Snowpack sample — Loveland Pass, Silver Plume, Colorado, USA (1/12/25, 11:40 AM MST)
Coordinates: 39.66, -105.88
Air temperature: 7 °F
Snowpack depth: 140 cm
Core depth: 10 cm
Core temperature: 41 °F
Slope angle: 11°, slope face: 30°
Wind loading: high
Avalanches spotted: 2
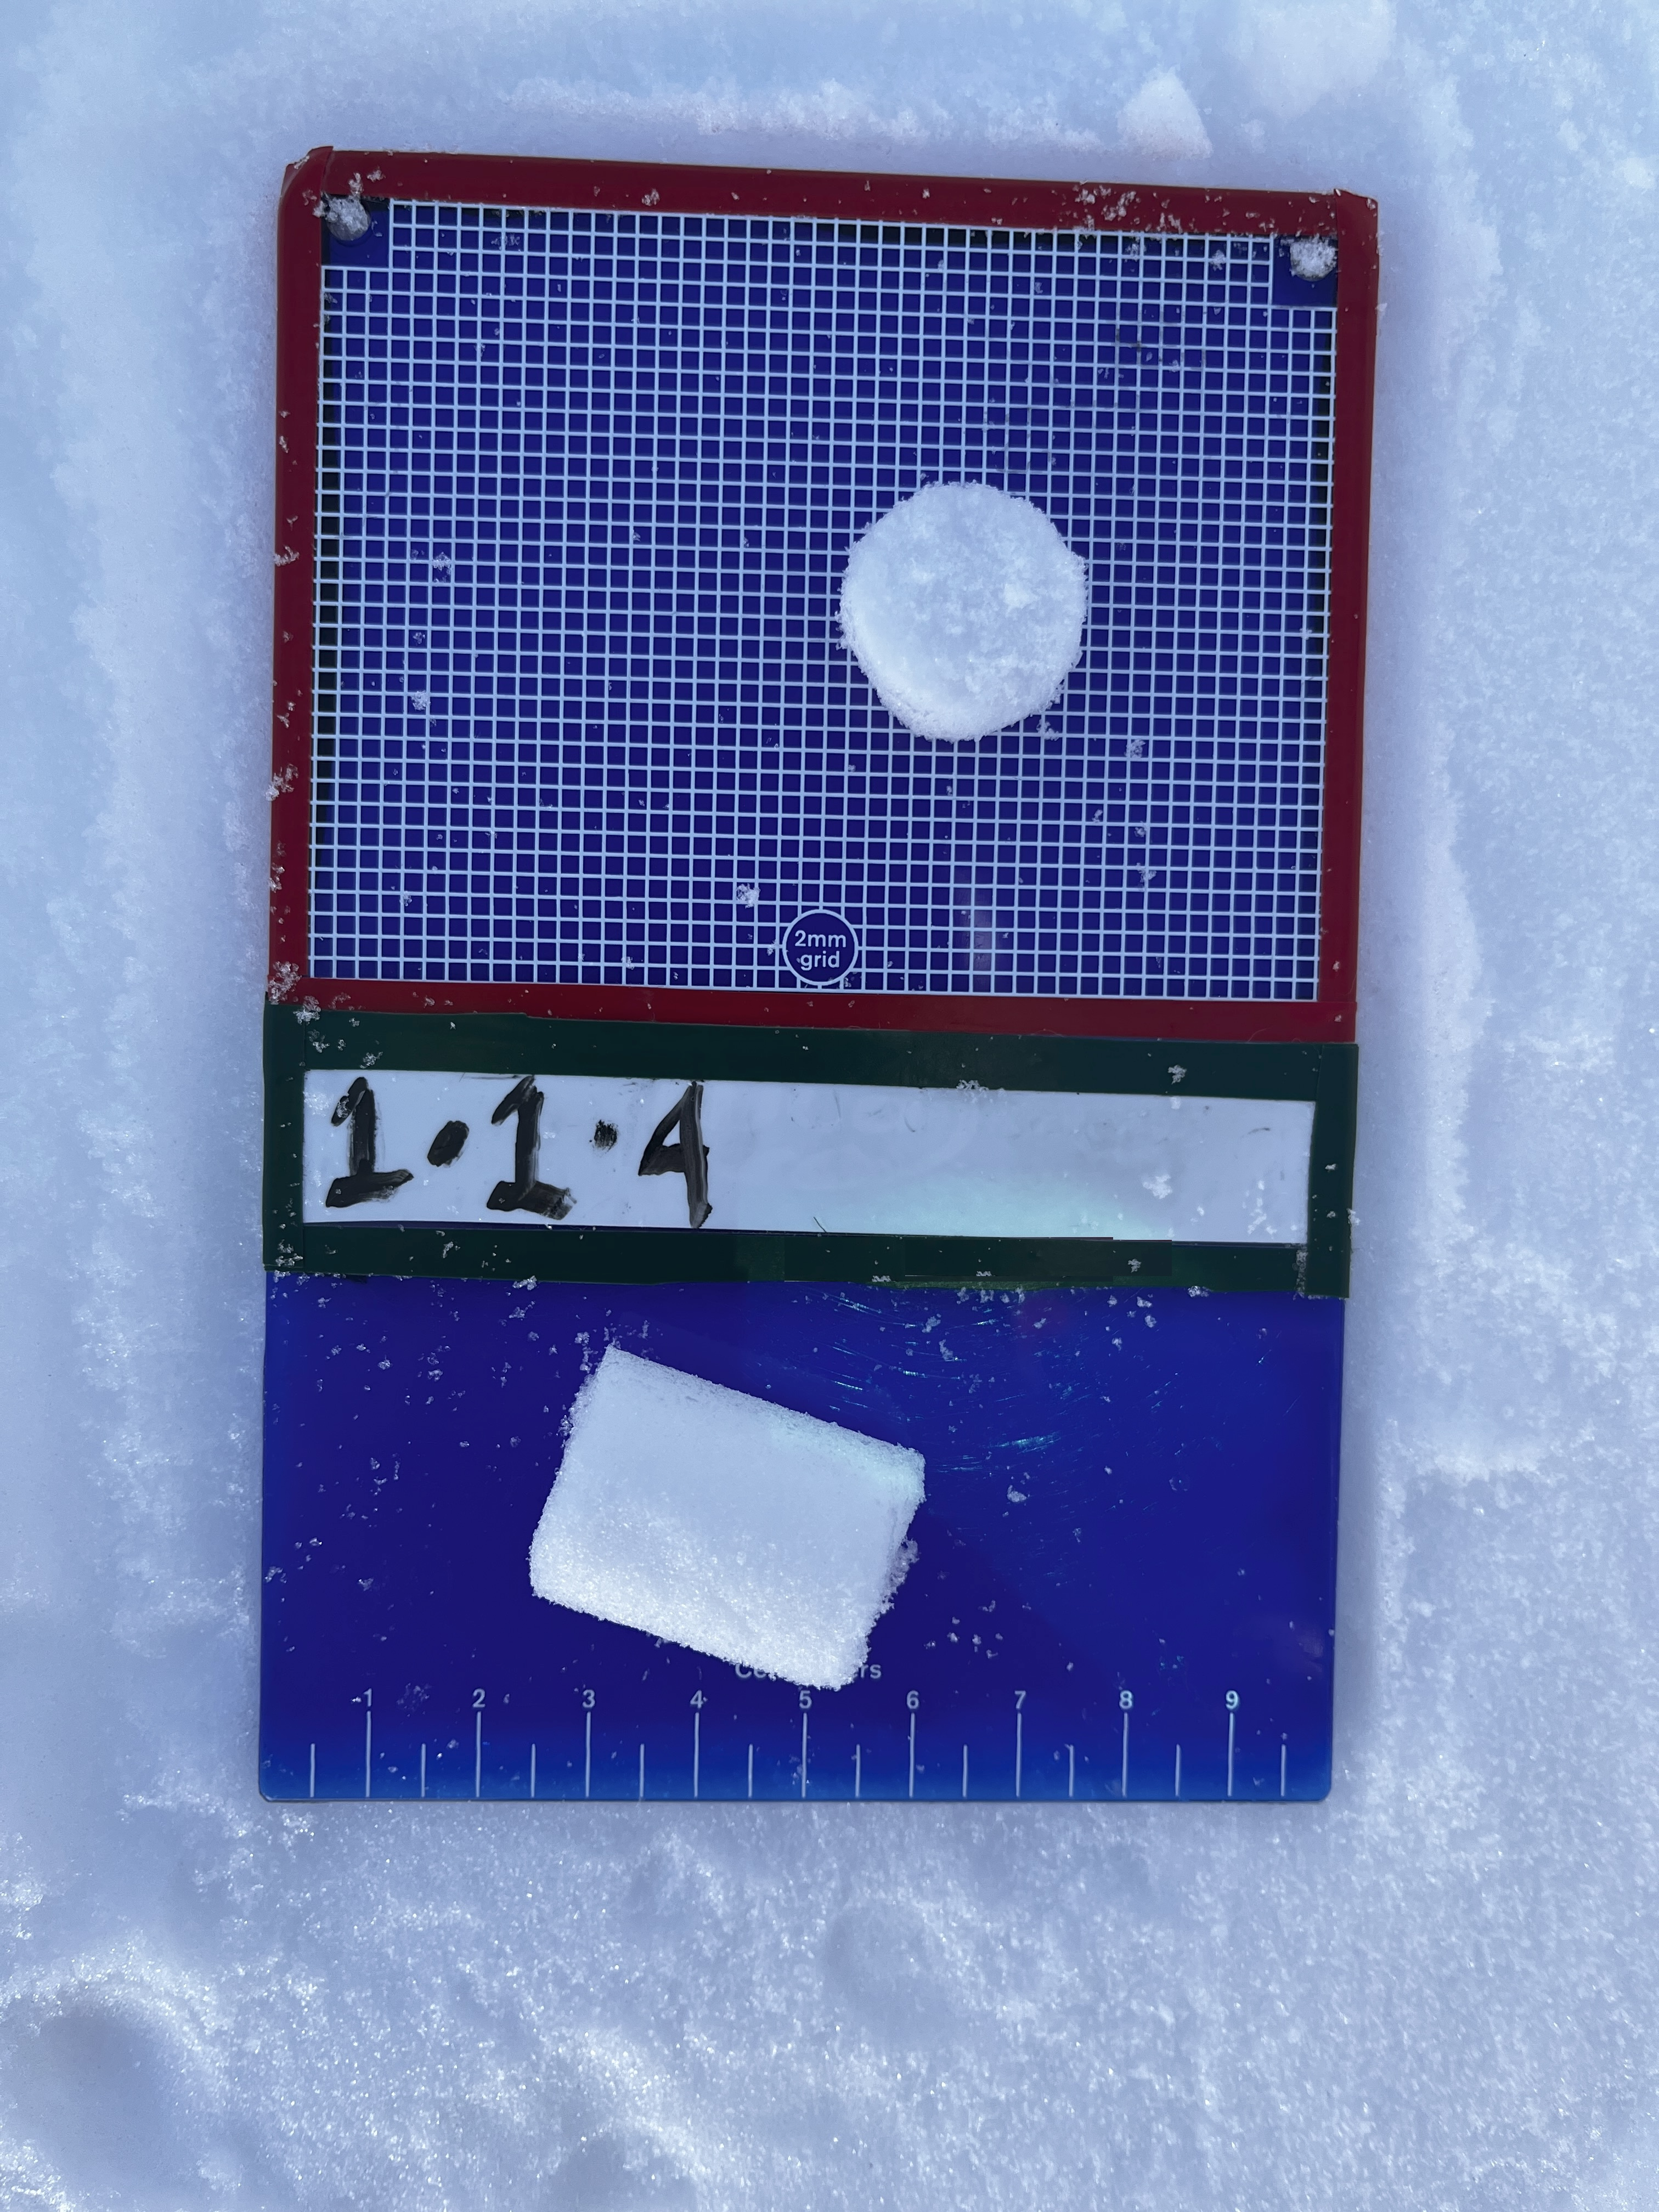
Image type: crystal_card
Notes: Pilot using slightly modified coring method that took too large segment for snow profile picturing, advised not to use in higher level models. Two avalanche on south face nearby, partially cloudy with light snow in the last 24 hours. Lots of wind loading on eastern features.